Question: I have a REST service in my Mule flow :-
'''
<flow name="restServiceFlow1" doc:name="restFlow1">
<http:inbound-endpoint exchange-pattern="request-response" host="localhost" port="8082" doc:name="HTTP"/>
<jersey:resources doc:name="REST">
<component class="com.test.services.schema.maindata.v1.Impl.MainDataImpl"/>
</jersey:resources>
</flow>
'''
and I have another flow which sends JSON request from a file to that service flow and consume it :-
'''
<flow name="restFlow2" doc:name="restFlow2">
<file:inbound-endpoint path="E:ackup est" responseTimeout="10000" doc:name="File" connector-ref="File_Global">
<file:filename-regex-filter pattern="aa.txt" caseSensitive="false"/>
</file:inbound-endpoint>
<json:json-to-object-transformer returnClass="java.util.HashMap" doc:name="JSON to Object"/>
<http:outbound-endpoint exchange-pattern="request-response" contentType="application/json" method="GET" address="http://localhost:8082/getData/insert/?id=#[payload.insertDataRequest[0].id]&amp;name=#[payload.insertDataRequest[0].name]&amp;age=#[payload.insertDataRequest[0].age]&amp;designation=#[payload.insertDataRequest[0].designation]" doc:name="HTTP"/>
</flow>
'''
Now my JSON request is :-
'''
{
"insertDataRequest": [
{
"id": "6",
"name": "ddddd",
"age": "55",
"designation": "WQQQQQ"
},
{
"id": "64",
"name": "mmmm",
"age": "545",
"designation": "TTTTTTTTTT"
}
]
}
'''
Now, the issue is whenever I place the JSON request as a file ... only the first Data is inserted .. that is only
'''
{
"id": "6",
"name": "ddddd",
"age": "55",
"designation": "WQQQQQ"
}
'''
is getting inserted in DB ..
.... .... Now I want all the Data to be inserted in Database ... How can I achieve it ?? ..Do I need any for each to get all the Data ??... Please Help...
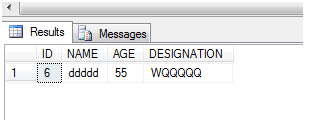
Answer: Use a for each block to iterate on the 'insertDataRequest' entries:
'''
<flow name="restFlow2">
<file:inbound-endpoint path="E:ackup est" responseTimeout="10000" connector-ref="File_Global">
<file:filename-regex-filter pattern="aa.txt" caseSensitive="false"/>
</file:inbound-endpoint>
<json:json-to-object-transformer returnClass="java.util.HashMap"/>
<foreach collection="#[payload.insertDataRequest]">
<http:outbound-endpoint exchange-pattern="request-response"
contentType="application/json" method="GET"
address="http://localhost:8082/getData/insert/?id=#[payload.id]&amp;name=#[payload.name]&amp;age=#[payload.age]&amp;designation=#[payload.designation]"/>
</foreach>
</flow>
'''
Note that the fact you're performing insertions with 'GET' instead of a 'POST' is not respectful of the REST principles...